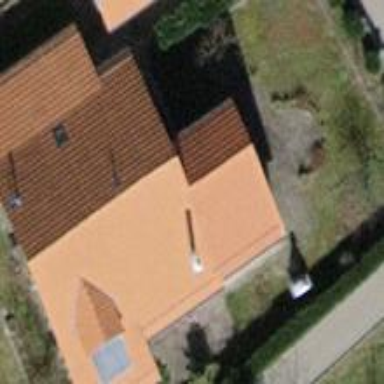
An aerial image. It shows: Building with pitched roof.